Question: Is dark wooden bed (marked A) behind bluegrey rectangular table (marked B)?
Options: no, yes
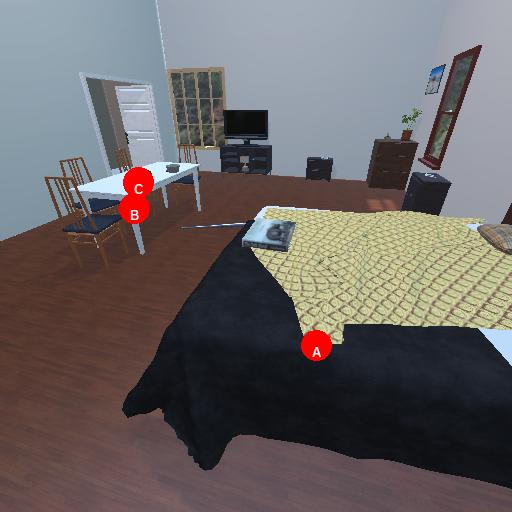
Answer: no